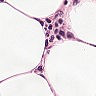
Metastatic tissue present: no